Field crop: tomato
Growth stage: 1
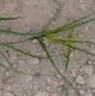
Species: cyperus